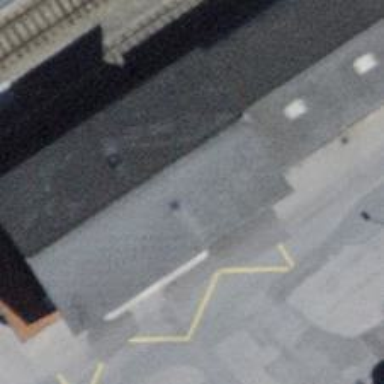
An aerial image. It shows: Railway station.